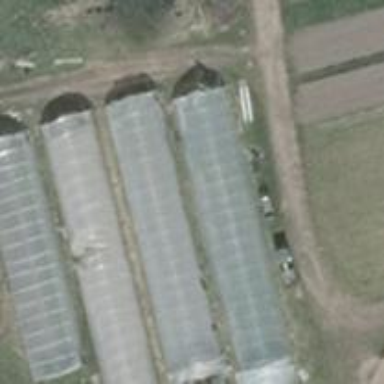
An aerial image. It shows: Greenhouse.